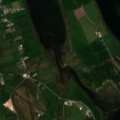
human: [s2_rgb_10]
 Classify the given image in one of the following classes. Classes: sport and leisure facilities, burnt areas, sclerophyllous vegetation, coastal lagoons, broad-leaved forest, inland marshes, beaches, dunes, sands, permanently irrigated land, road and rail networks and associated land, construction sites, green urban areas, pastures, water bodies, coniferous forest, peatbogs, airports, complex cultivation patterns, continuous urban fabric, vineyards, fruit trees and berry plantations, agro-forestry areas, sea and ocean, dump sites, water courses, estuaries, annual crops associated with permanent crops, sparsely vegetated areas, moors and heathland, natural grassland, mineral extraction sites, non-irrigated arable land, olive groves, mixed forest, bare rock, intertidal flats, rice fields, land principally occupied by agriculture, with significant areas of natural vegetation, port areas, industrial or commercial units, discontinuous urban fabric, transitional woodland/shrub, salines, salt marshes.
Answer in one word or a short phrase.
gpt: pastures, peatbogs, sea and ocean